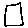
Label: square